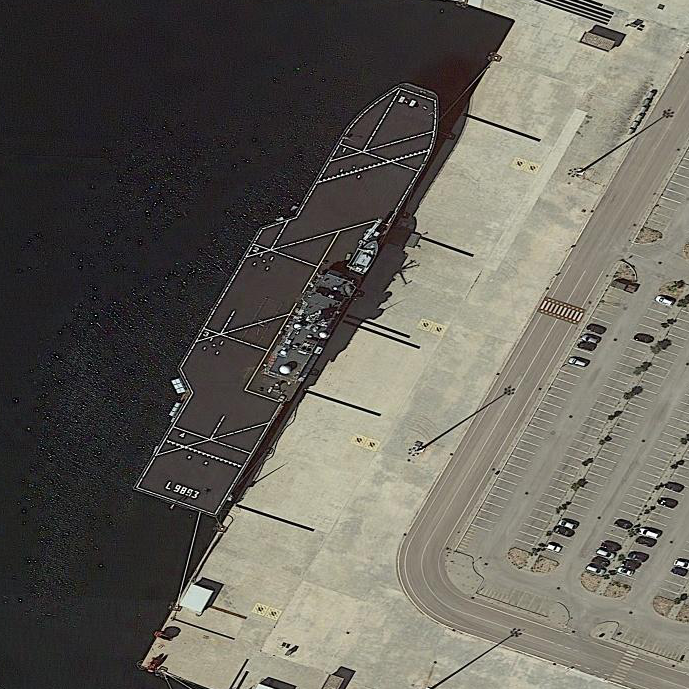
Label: assault